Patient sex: M
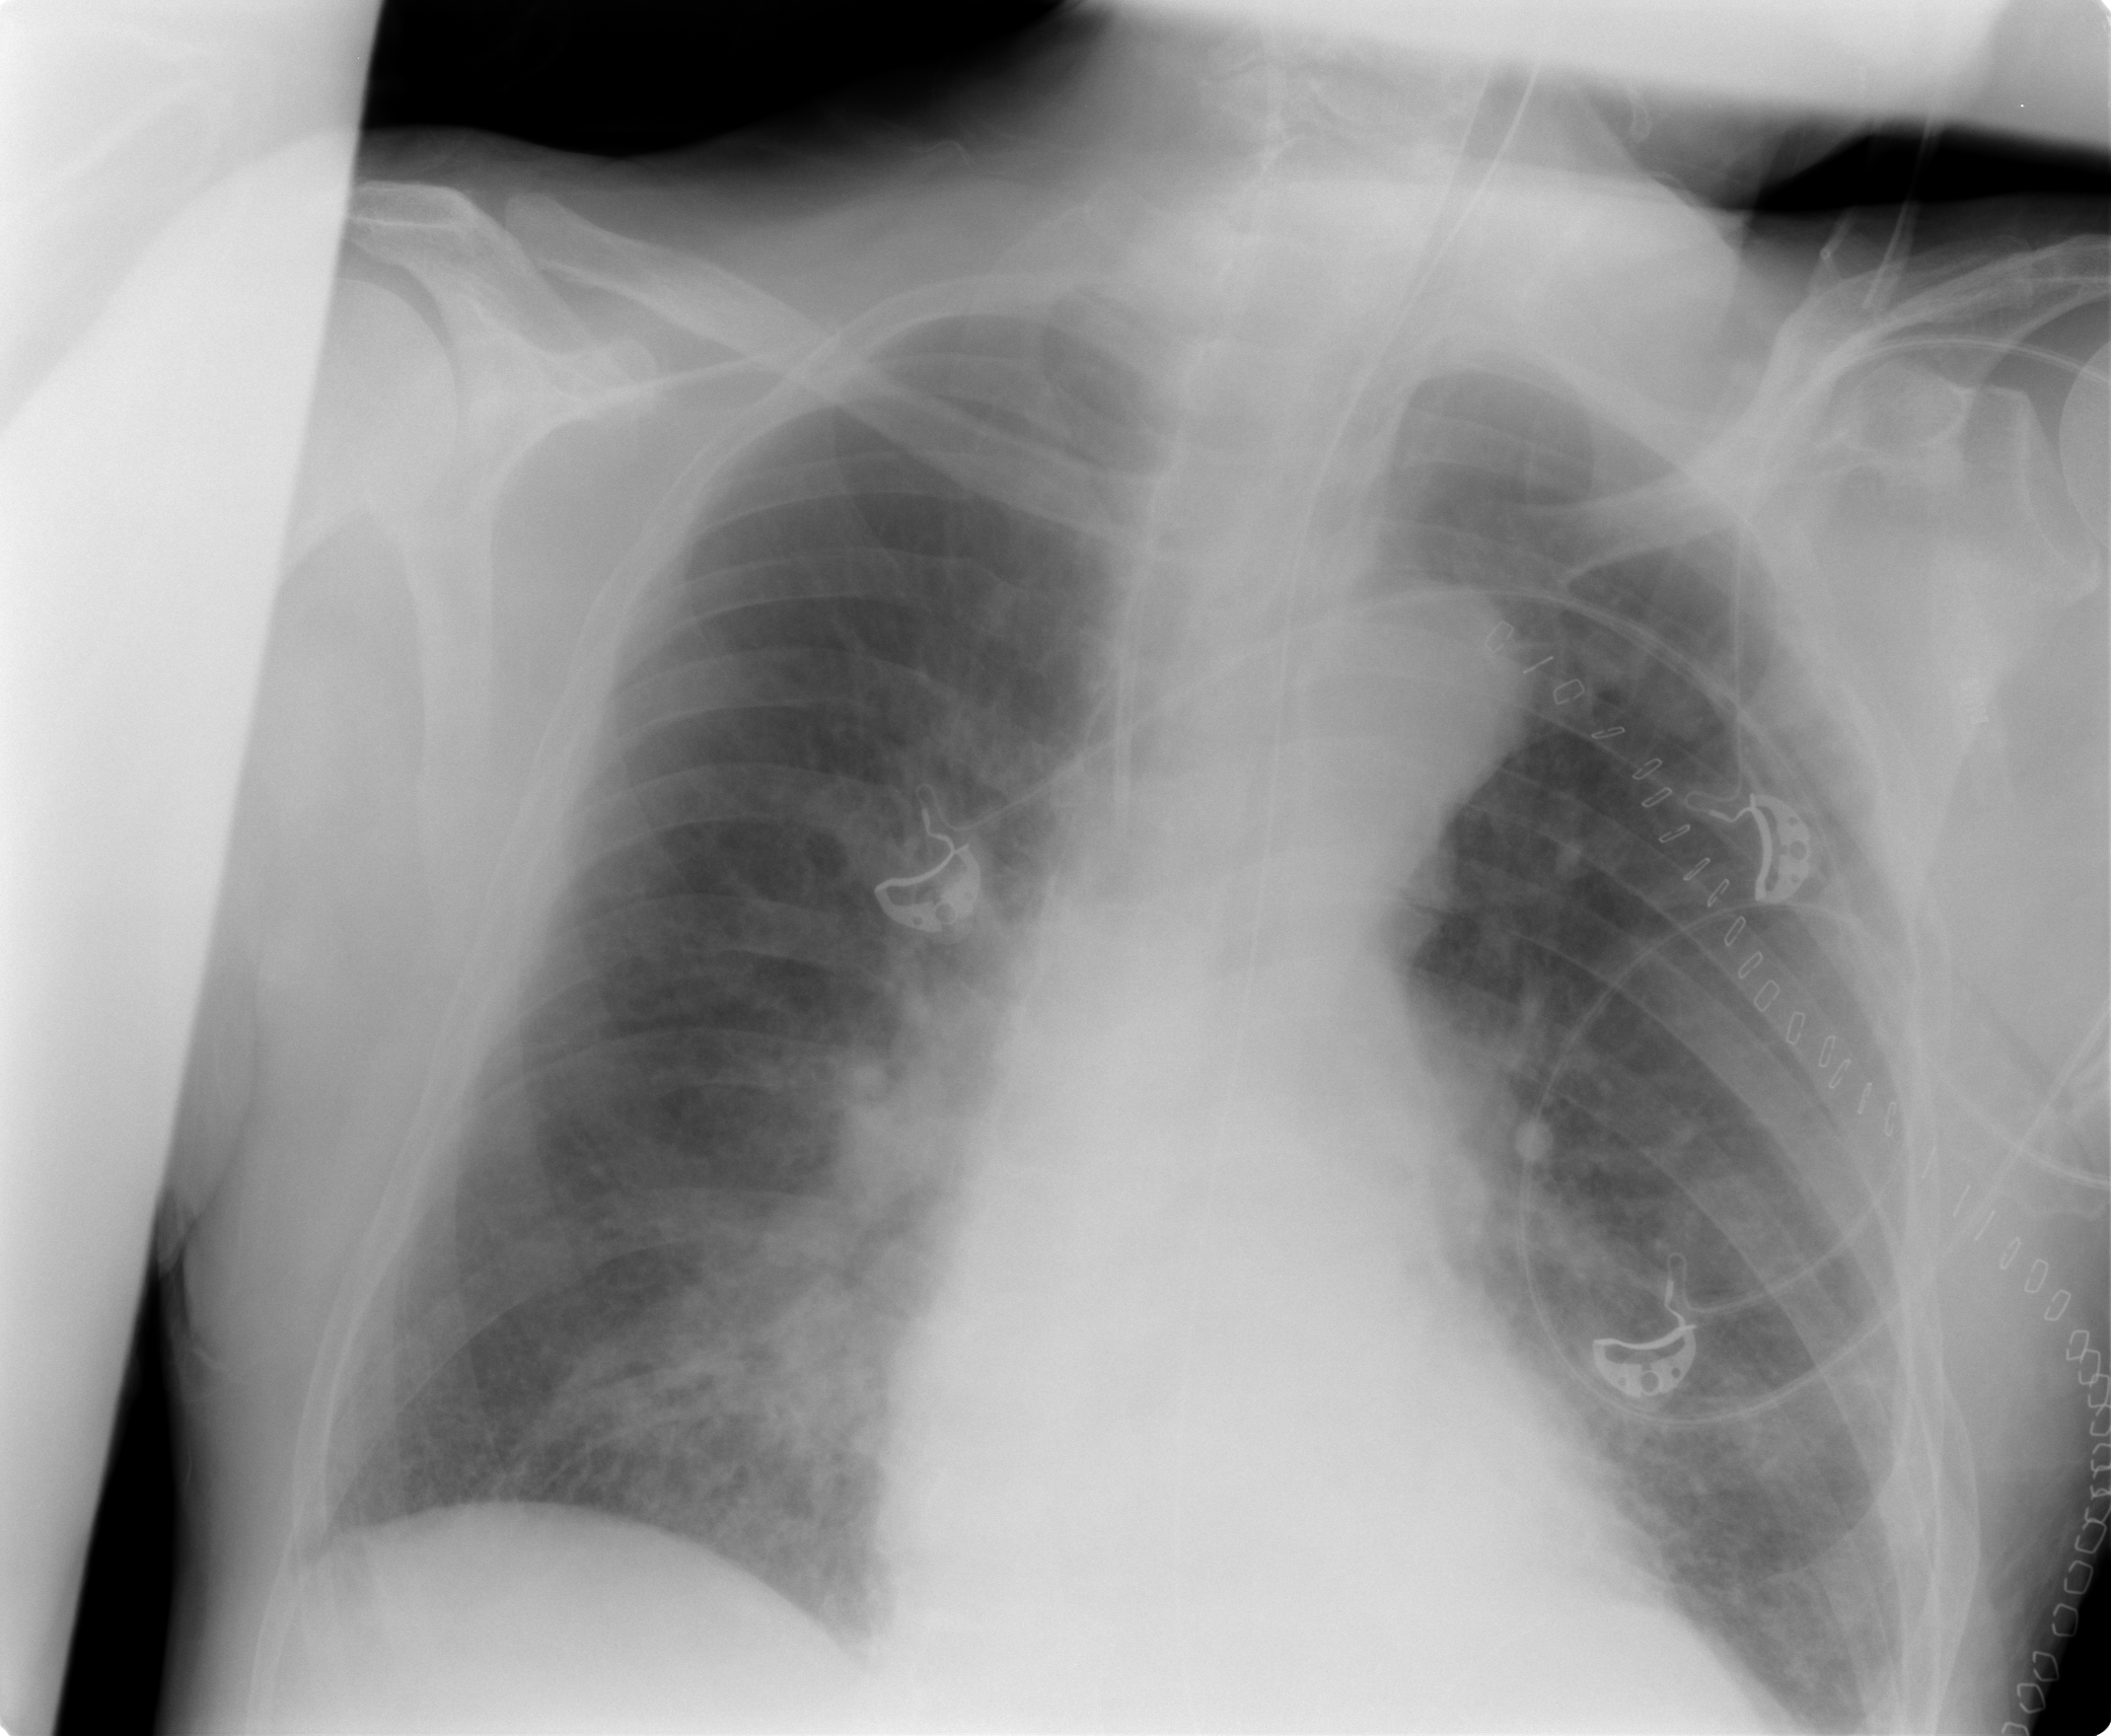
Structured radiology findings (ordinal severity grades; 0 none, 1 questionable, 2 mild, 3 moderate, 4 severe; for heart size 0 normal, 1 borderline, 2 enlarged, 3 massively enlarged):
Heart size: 0
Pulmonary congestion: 2
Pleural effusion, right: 0
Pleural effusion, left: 1
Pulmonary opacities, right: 1
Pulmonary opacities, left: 0
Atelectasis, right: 2
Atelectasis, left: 2